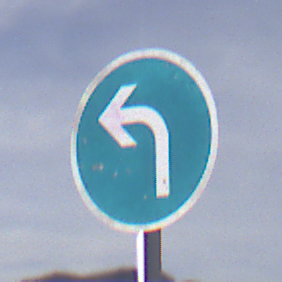
Verkehrszeichen: VorgeschriebeneFahrtrichtungLinks
Umgebung: Outdoor, Nature
Tageszeit: MorningAfternoon
Wetter: PartlyCloudy
Licht: Natural
Jahreszeit: NotSpecified
Kontrast: HighContrast